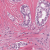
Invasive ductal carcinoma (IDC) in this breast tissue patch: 1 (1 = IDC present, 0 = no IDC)